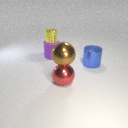
large purple rubber cylinder to the left of large red metal sphere